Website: macys
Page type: billing-address
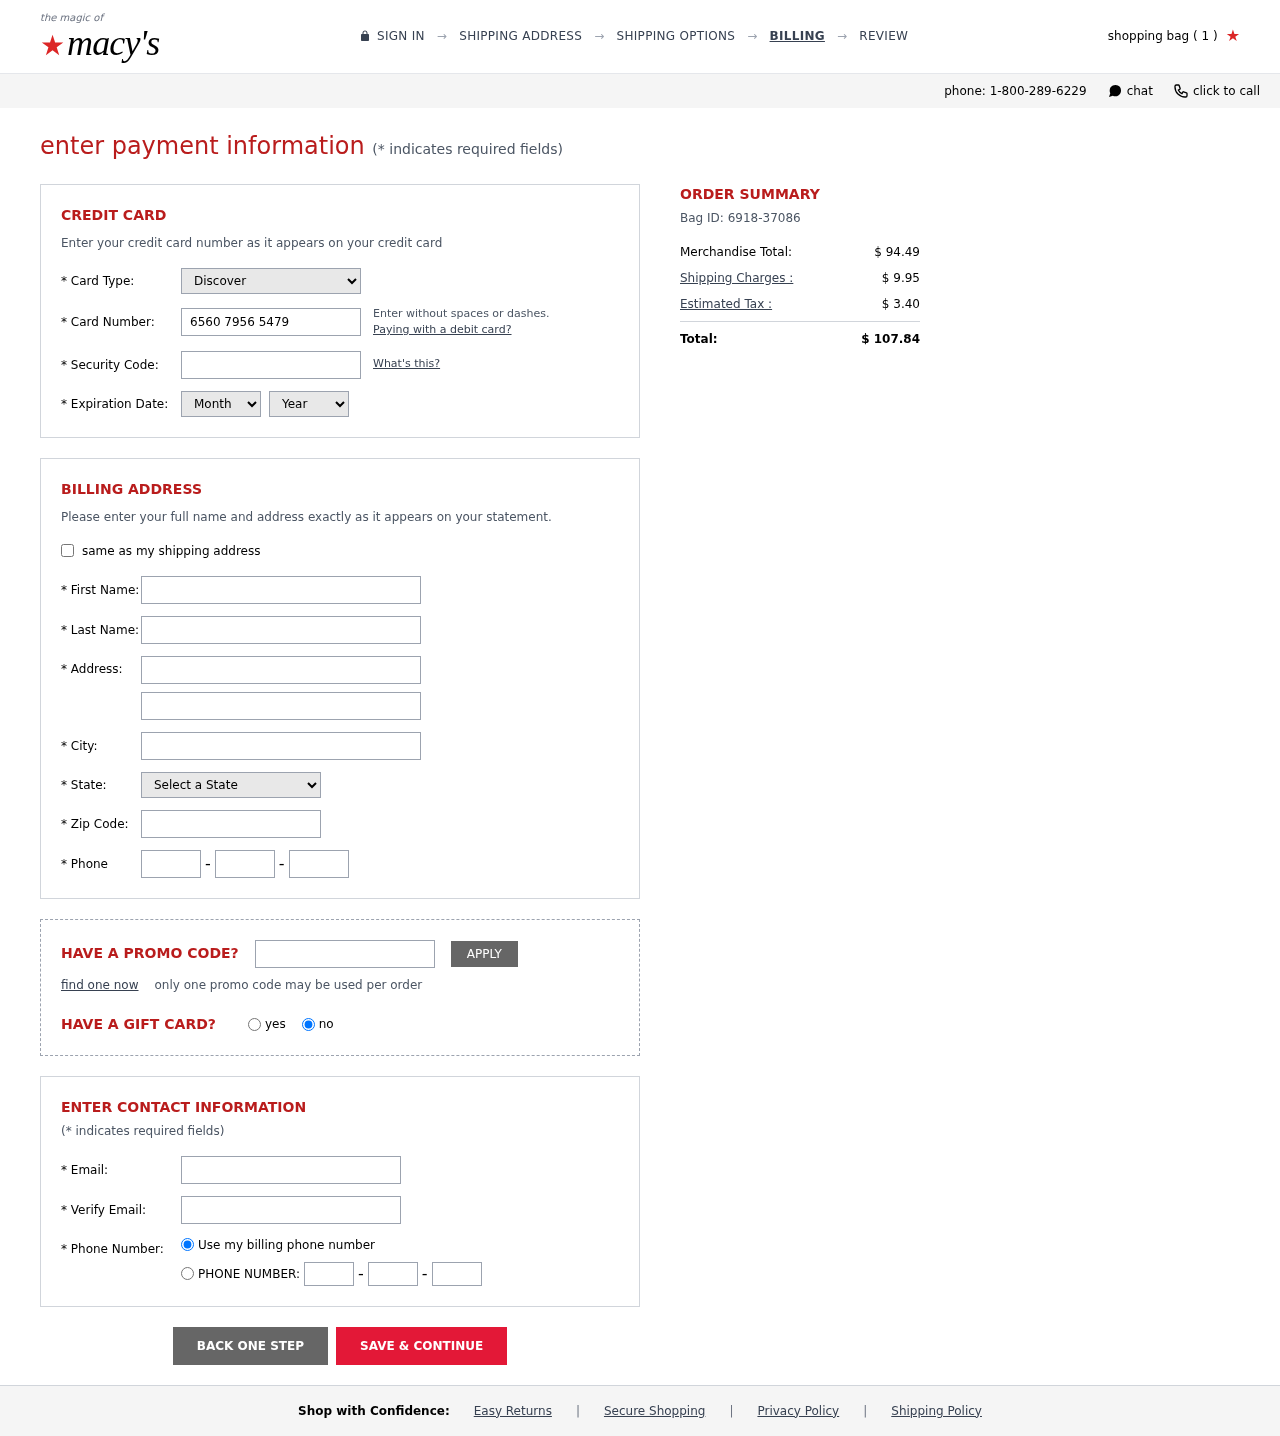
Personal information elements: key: PII_CARD_CVV
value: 879
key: PII_CARD_EXPIRY_MONTH
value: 10
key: PII_CARD_EXPIRY_YEAR
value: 30
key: PII_CARD_NUMBER
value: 6560 7956 5479 1114
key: PII_CARD_TYPE
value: Discover
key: PII_CITY
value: Ramosmouth
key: PII_EMAIL
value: bpugh@gmail.com
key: PII_FIRSTNAME
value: Benjamin
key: PII_LASTNAME
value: Pugh
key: PII_PHONE_AREA
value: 964
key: PII_PHONE_PREFIX
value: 415
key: PII_PHONE_SUFFIX
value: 8132
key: PII_POSTCODE
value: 23148
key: PII_STATE_ABBR
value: PR
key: PII_STREET
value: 7274 Clarke Stream Apt. 059
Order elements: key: ORDER_NUM_ITEMS
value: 1
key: ORDER_ID
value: Bag ID: 6918-37086
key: ORDER_SUBTOTAL
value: $ 94.49
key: ORDER_SHIPPING_COST
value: $ 9.95
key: ORDER_TAX
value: $ 3.40
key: ORDER_TOTAL
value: $ 107.84